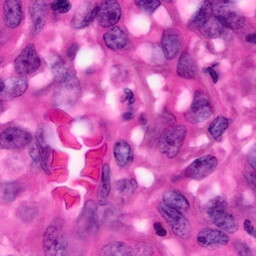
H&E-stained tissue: Pancreatic